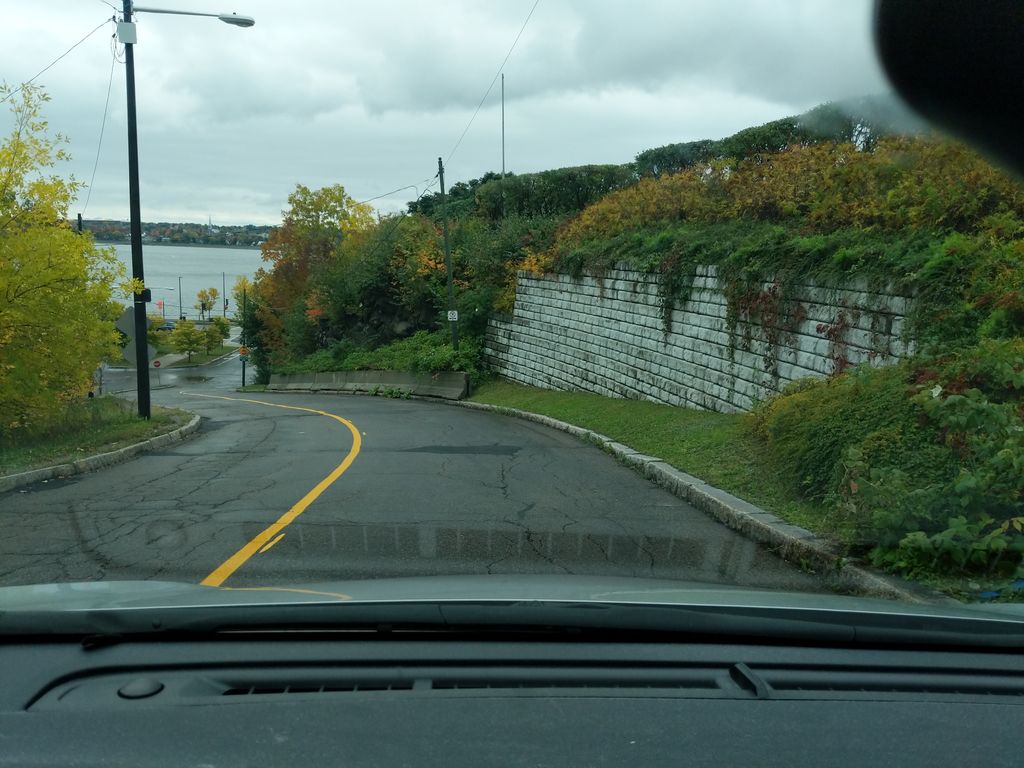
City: quebec_city